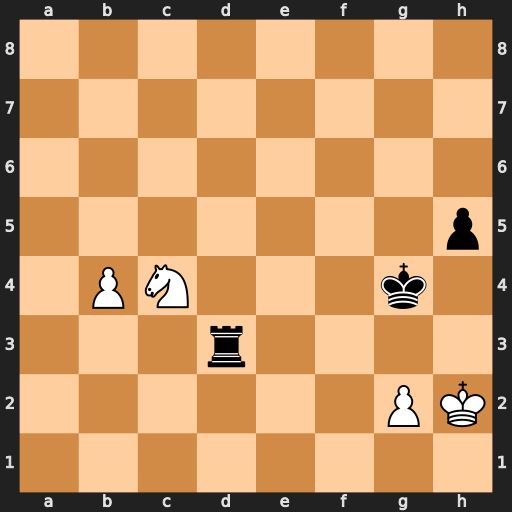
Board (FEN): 8/8/8/7p/1PN3k1/3r4/6PK/8
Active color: w
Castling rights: -
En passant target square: -
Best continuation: Ne5+ Kf5 Nxd3